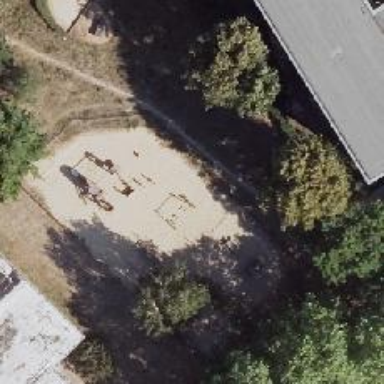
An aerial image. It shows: Playground featuring swings.